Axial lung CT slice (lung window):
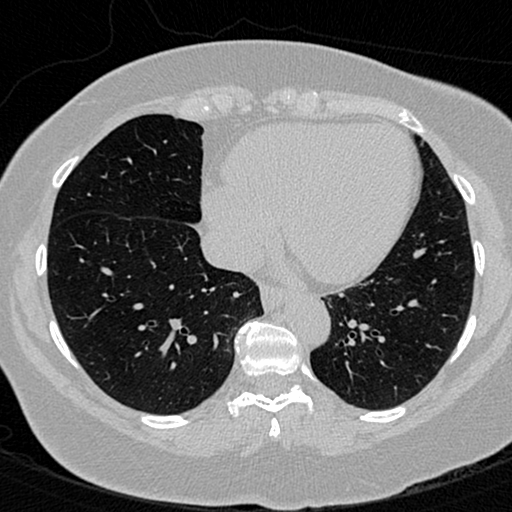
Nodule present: no